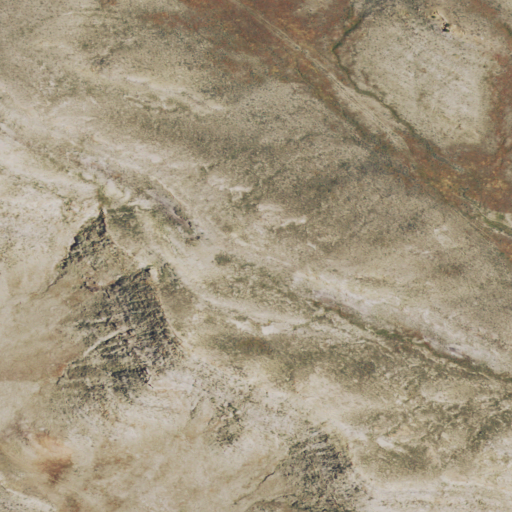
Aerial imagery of mountains in Wyoming named Coalbank Hills containing shrub and grassland